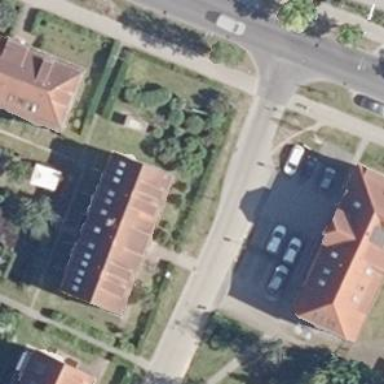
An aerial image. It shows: Residential road where parking is not allowed on both sides.